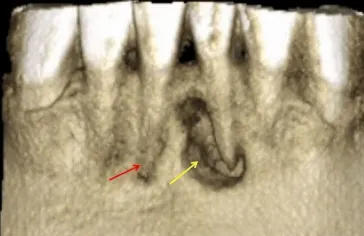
Preoperative and nine-month follow-up 3D reconstructions of cone-beam computed tomography (CBCT) images. (A) The preoperative 3D reconstruction of the CBCT image reveals buccal bone plate fenestration in the apical areas of teeth #31 (yellow arrow) and #41 (red arrow).
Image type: radiology (ct)